Field crop: tomato
Growth stage: 1
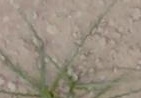
Species: cyperus